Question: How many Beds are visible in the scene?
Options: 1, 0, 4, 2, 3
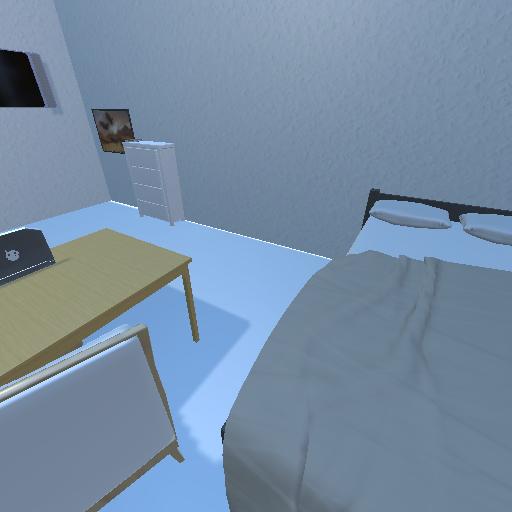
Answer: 1